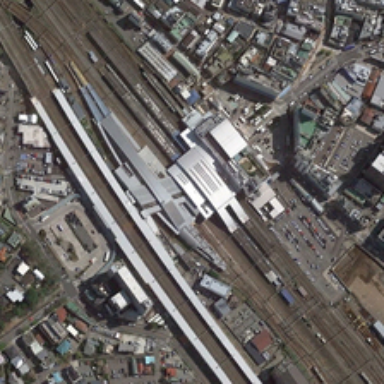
Many buildings are in two sides of a railway station .